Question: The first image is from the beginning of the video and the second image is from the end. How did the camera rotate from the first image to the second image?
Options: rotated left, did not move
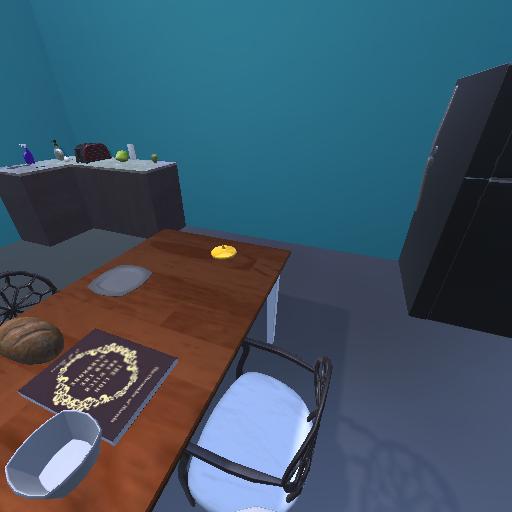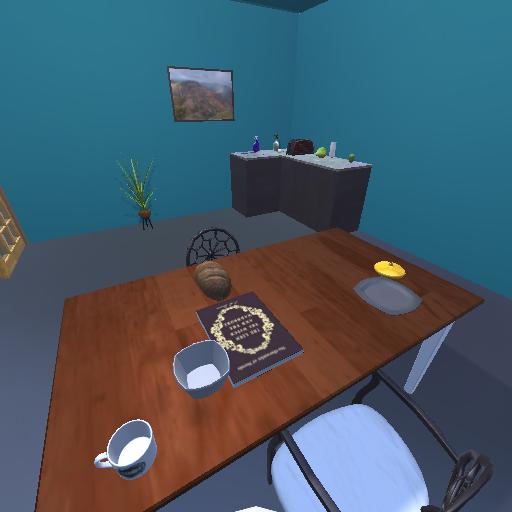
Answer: rotated left